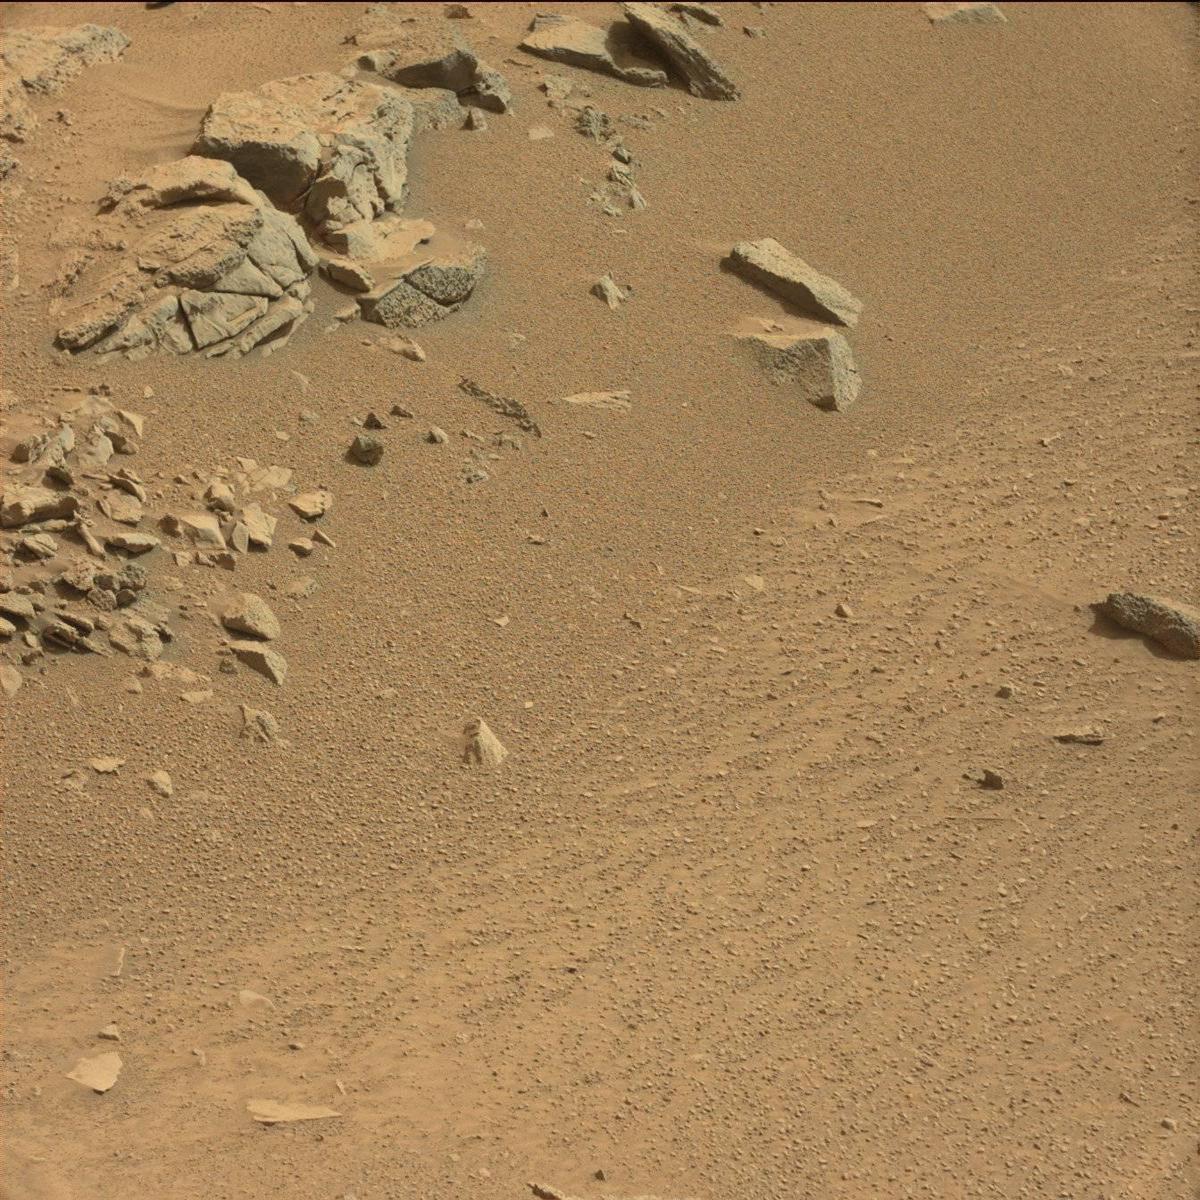
Terrain classes present: Bedrock, Sand / Soil